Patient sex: F
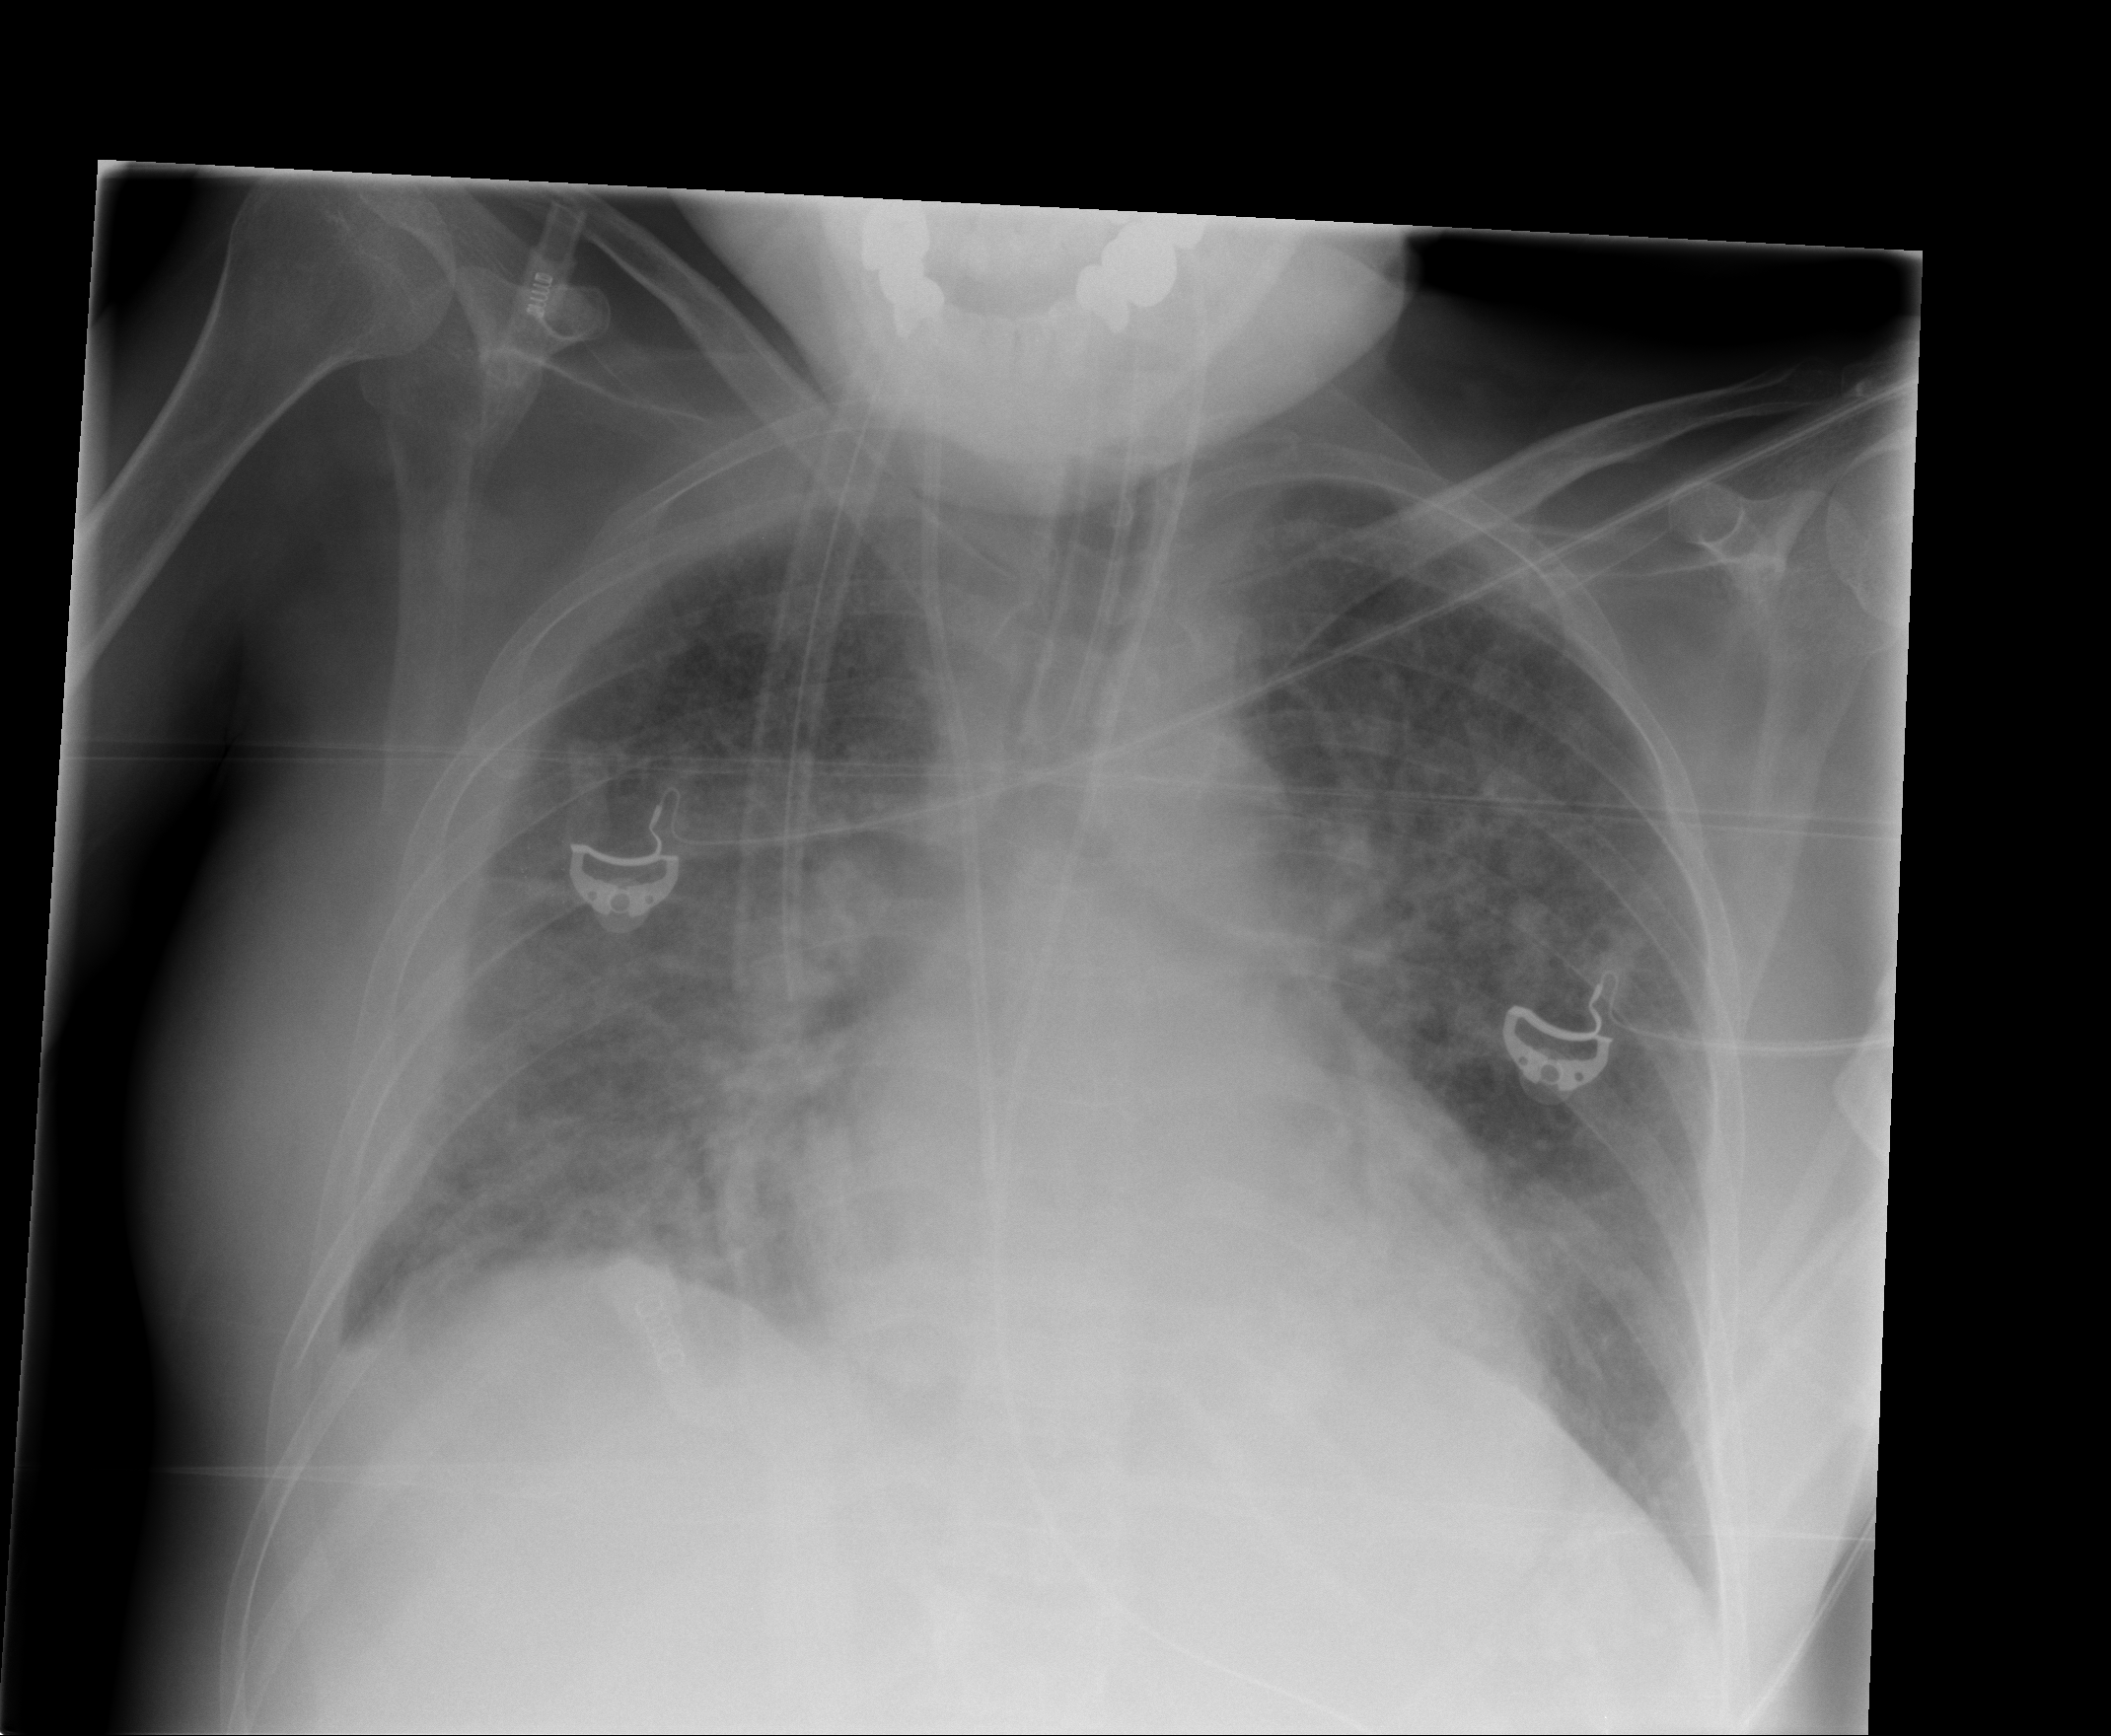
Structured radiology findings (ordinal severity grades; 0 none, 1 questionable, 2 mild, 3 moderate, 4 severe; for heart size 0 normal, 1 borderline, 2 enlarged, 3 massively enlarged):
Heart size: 0
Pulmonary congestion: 3
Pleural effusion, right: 3
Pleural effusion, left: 2
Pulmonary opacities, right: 3
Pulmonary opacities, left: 2
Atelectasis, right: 3
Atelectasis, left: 3